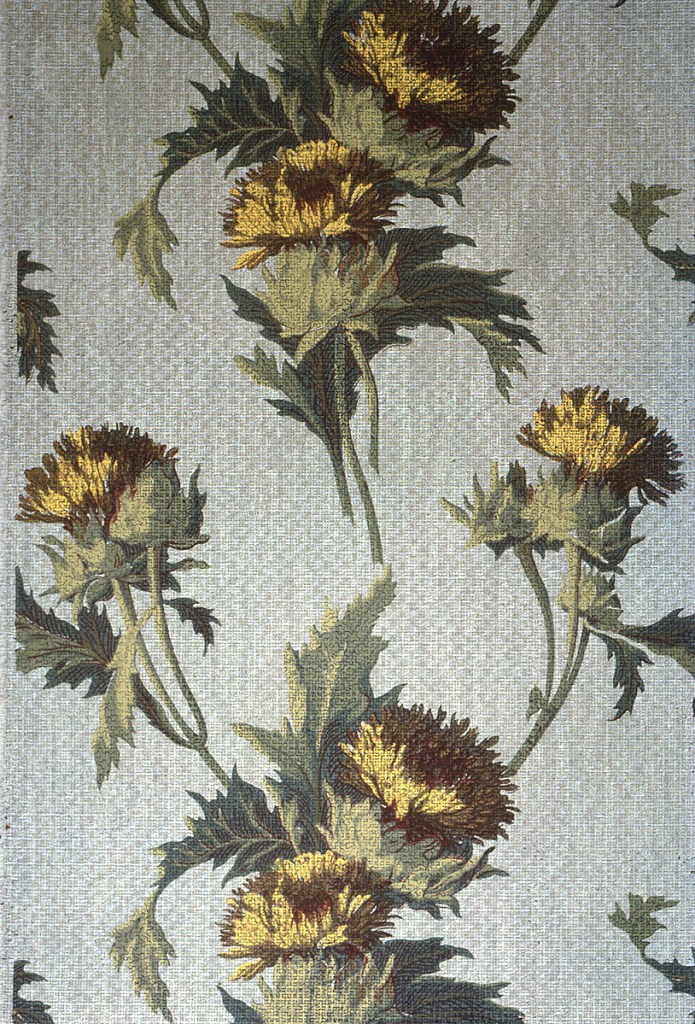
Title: Sidewall - sample
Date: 1906–08
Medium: Machine-printed
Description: Thistle or dandelion, printed in yellow and green on a tan background with texile-like pattern.